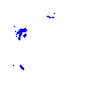
Particle: pion